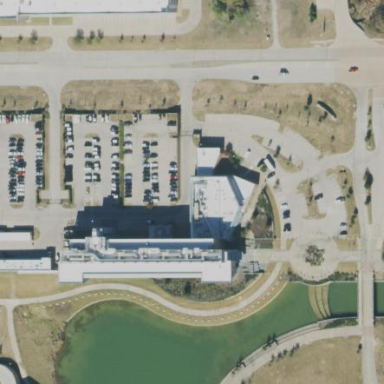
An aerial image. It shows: Civic building.